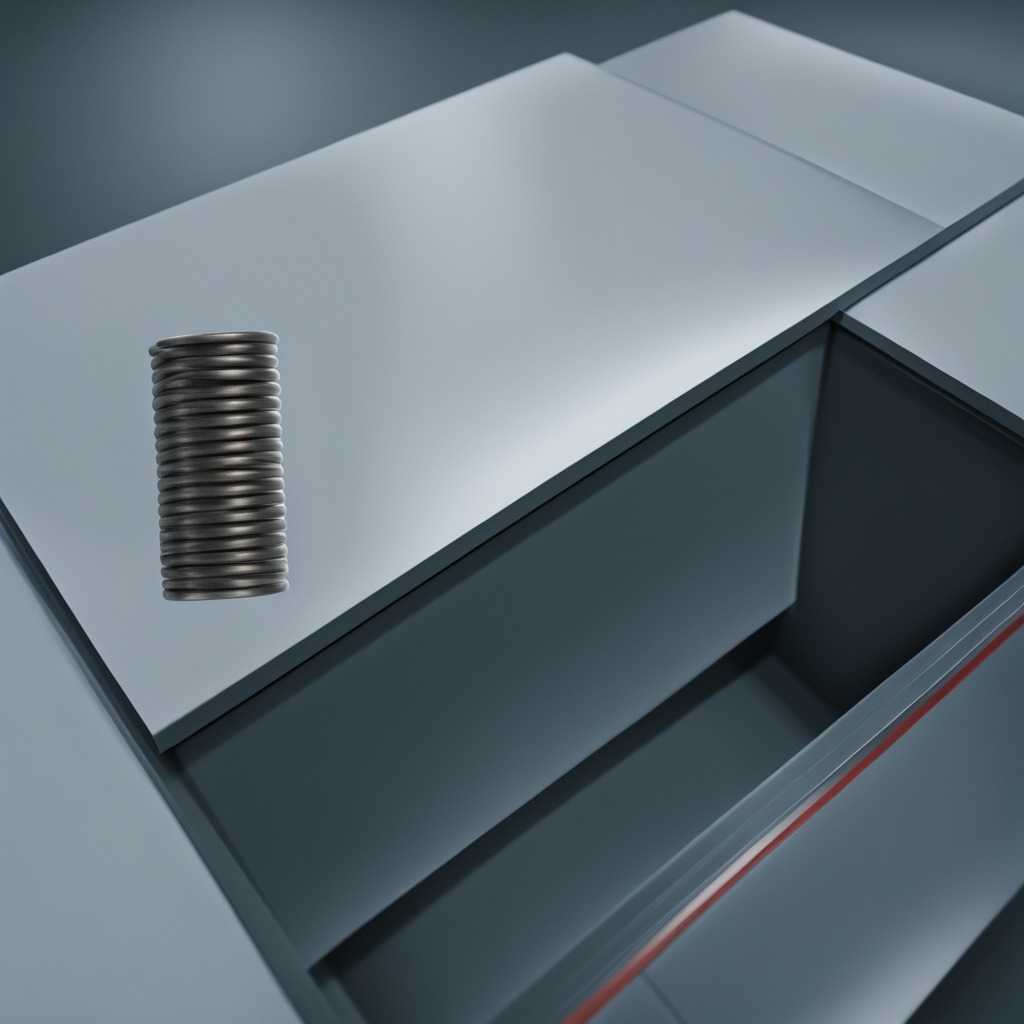
A coiled metal spring is lying on the toolbox surface in an airplane hangar workshop.